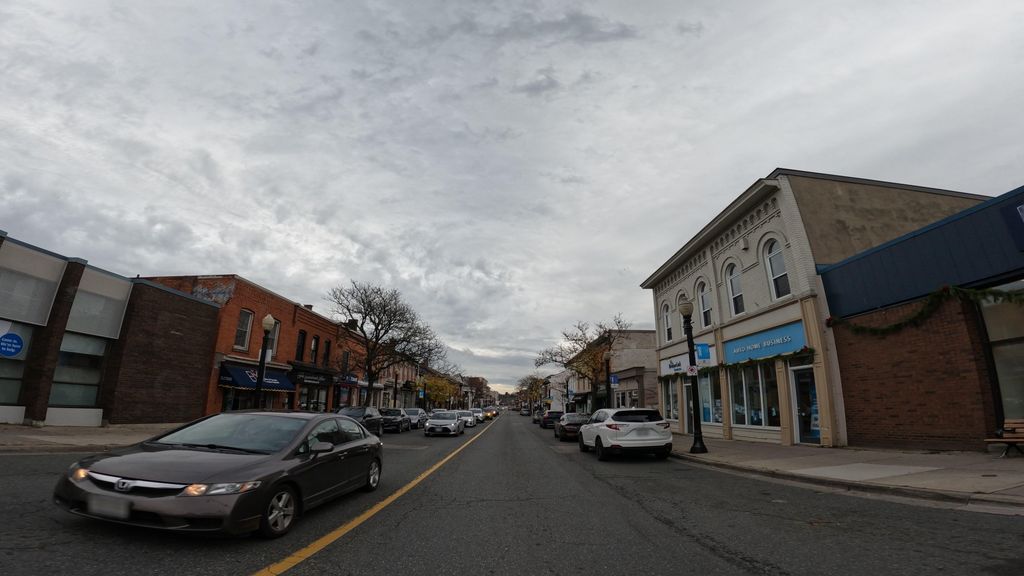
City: hamilton